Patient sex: F
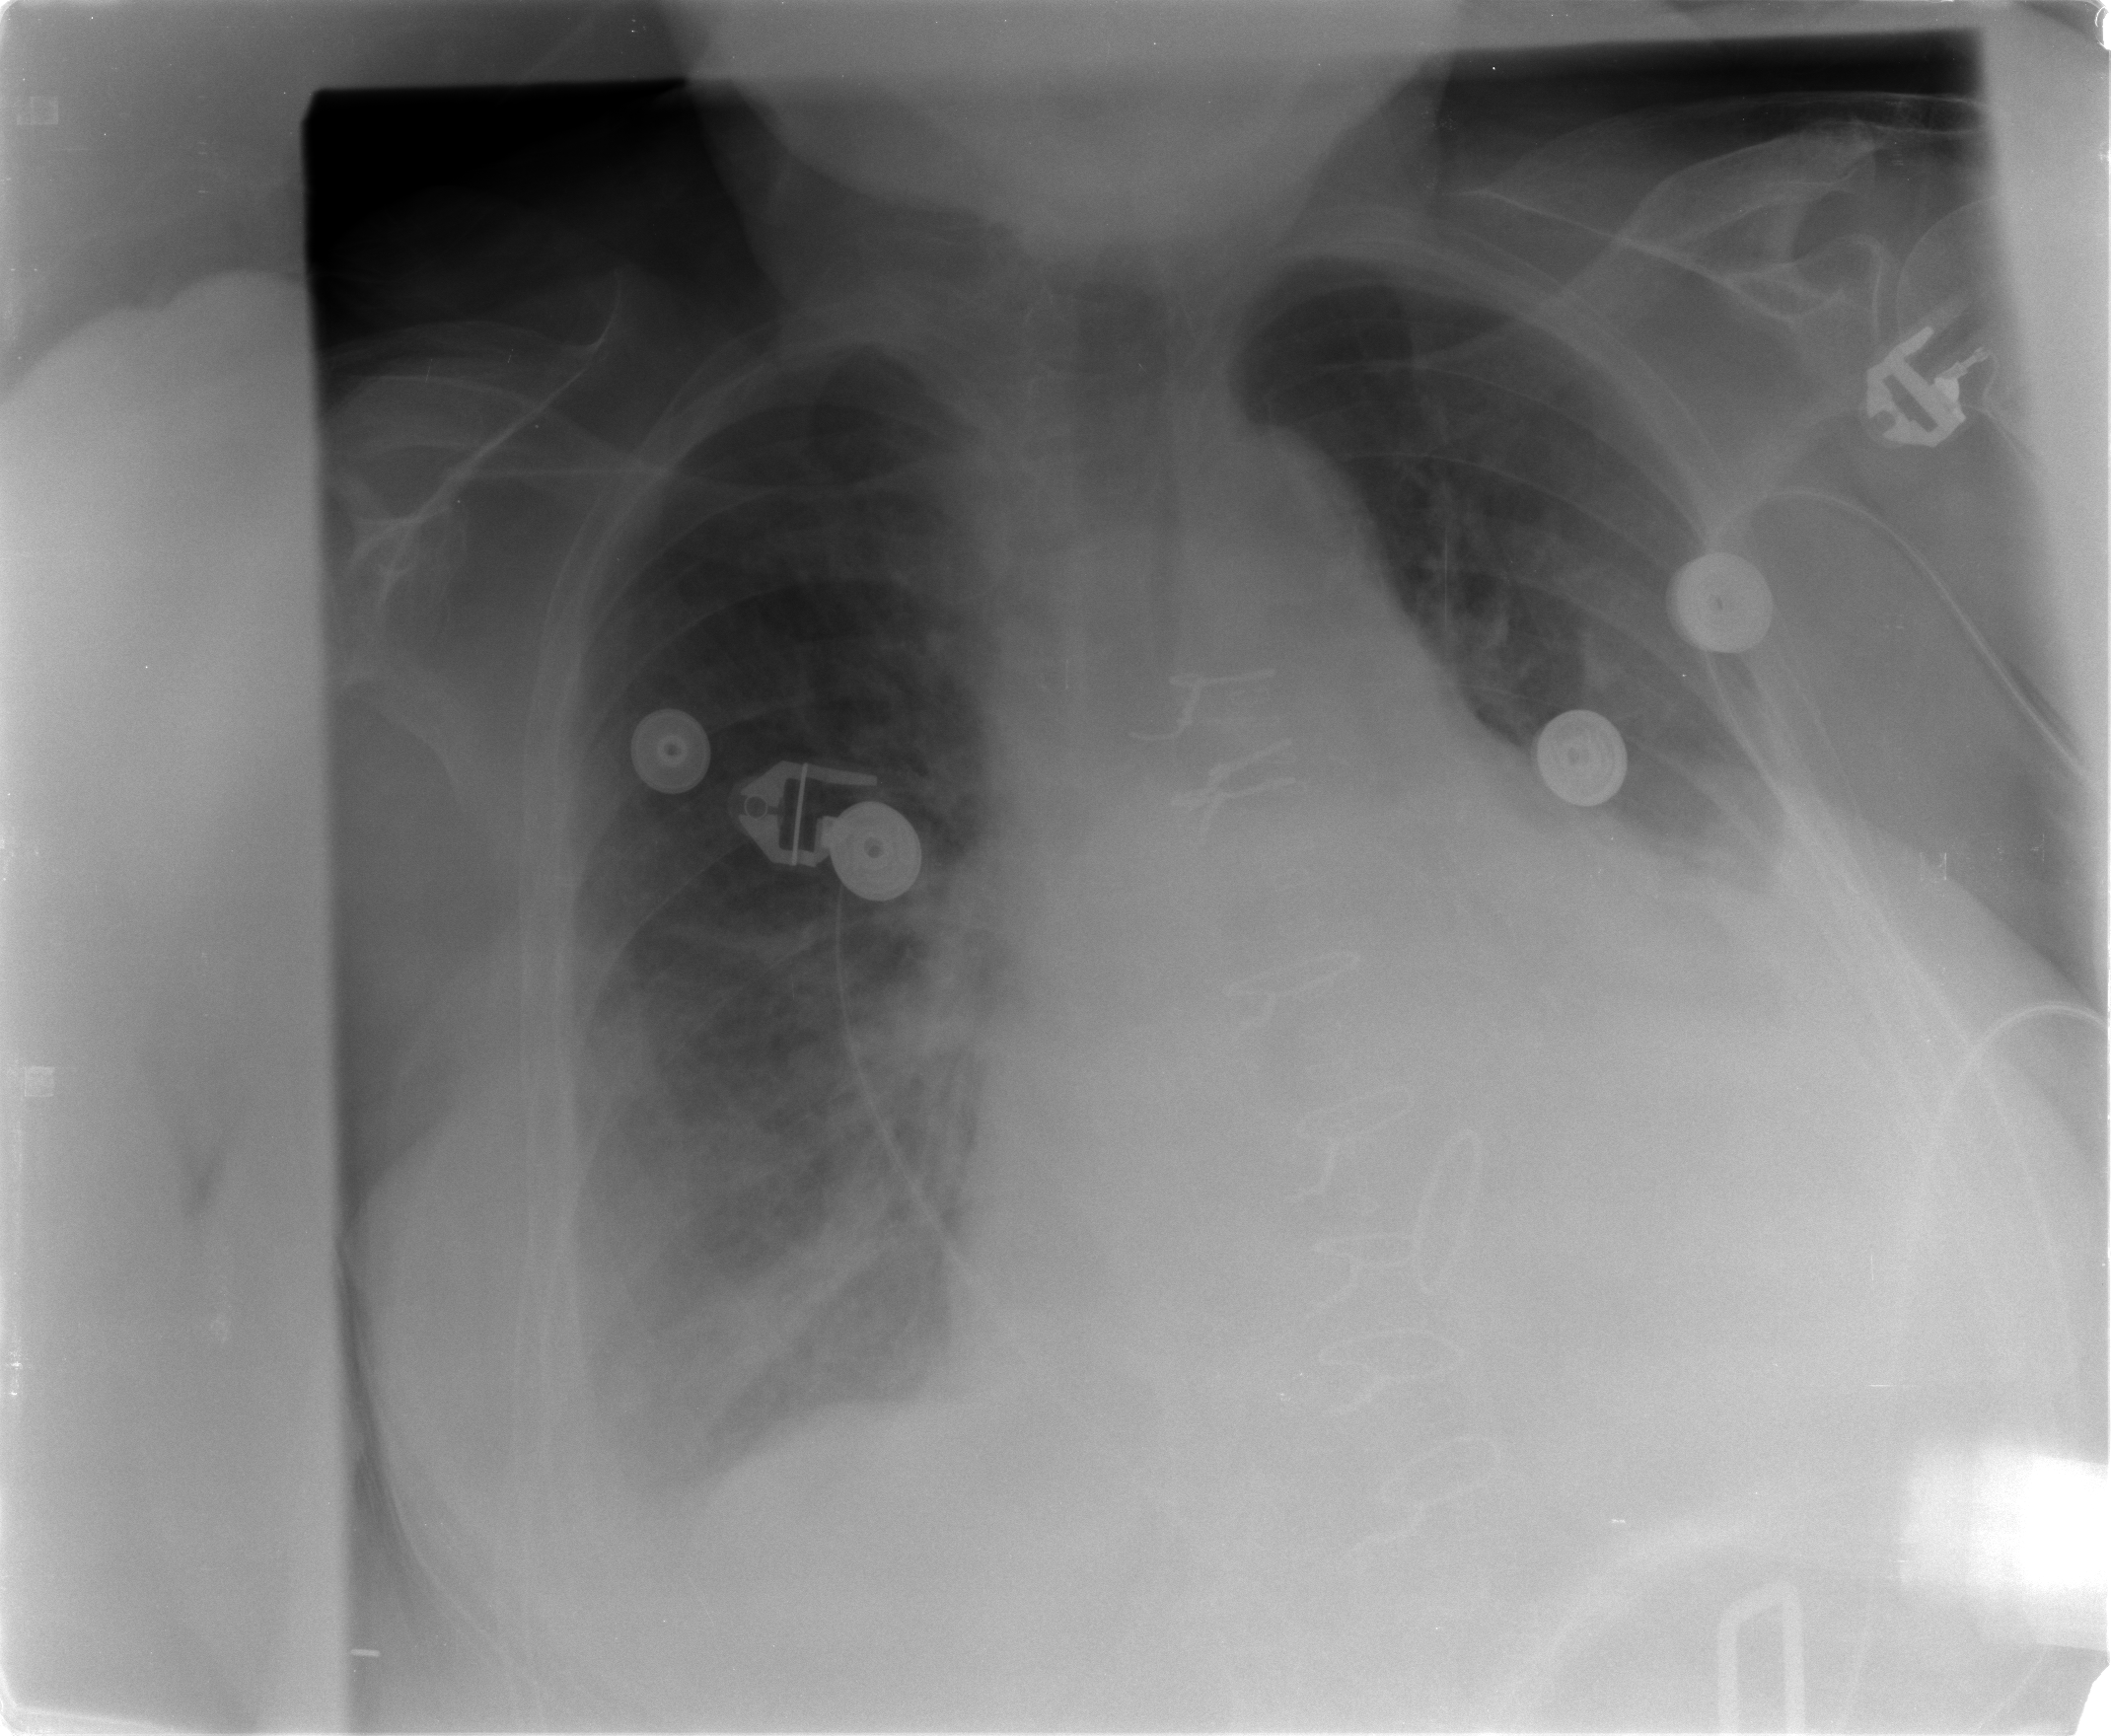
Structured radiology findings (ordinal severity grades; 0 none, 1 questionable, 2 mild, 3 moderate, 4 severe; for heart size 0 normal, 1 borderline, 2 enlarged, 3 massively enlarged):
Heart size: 2
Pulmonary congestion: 1
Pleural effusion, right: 2
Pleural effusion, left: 2
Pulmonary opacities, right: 3
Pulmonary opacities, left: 0
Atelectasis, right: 2
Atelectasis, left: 2